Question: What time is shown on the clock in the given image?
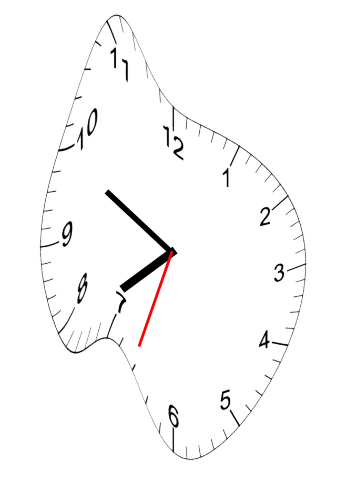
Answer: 07:49:33